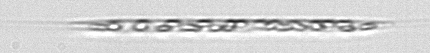
Label: Rhizosolenia